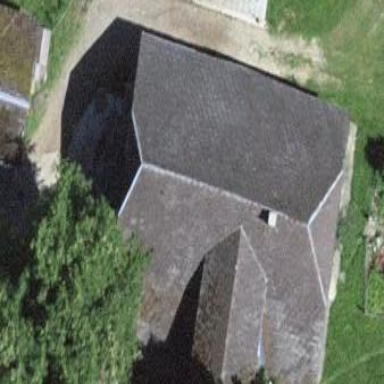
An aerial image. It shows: Farm building.